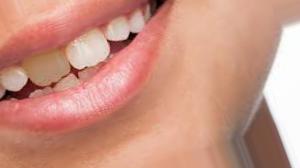
Condition: Tooth Discoloration